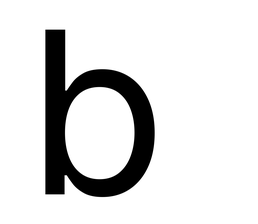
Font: Inter_Regular